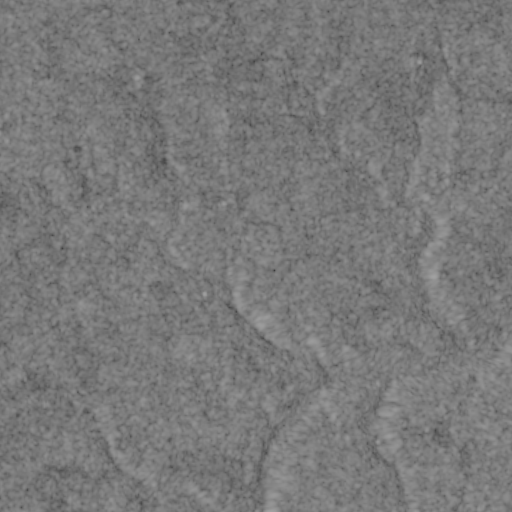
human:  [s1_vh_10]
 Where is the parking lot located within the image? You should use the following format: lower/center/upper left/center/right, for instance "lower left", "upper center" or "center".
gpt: The parking lot is located in the lower left of the image.
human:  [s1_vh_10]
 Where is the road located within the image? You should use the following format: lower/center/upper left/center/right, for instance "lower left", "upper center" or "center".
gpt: There is no road in the image.

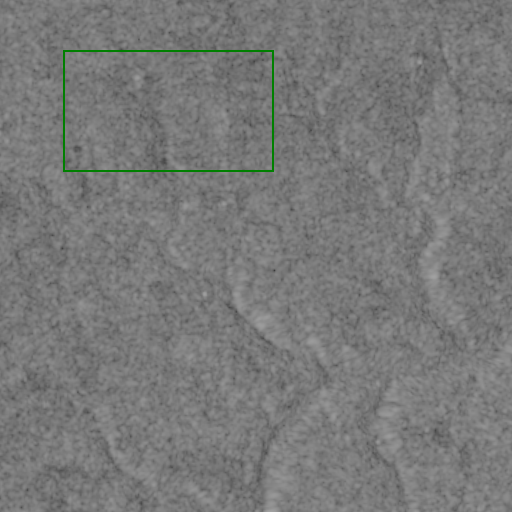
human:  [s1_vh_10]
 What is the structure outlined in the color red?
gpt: There is no red outline.
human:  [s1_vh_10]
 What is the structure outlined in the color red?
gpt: There is no structure outlined in red.